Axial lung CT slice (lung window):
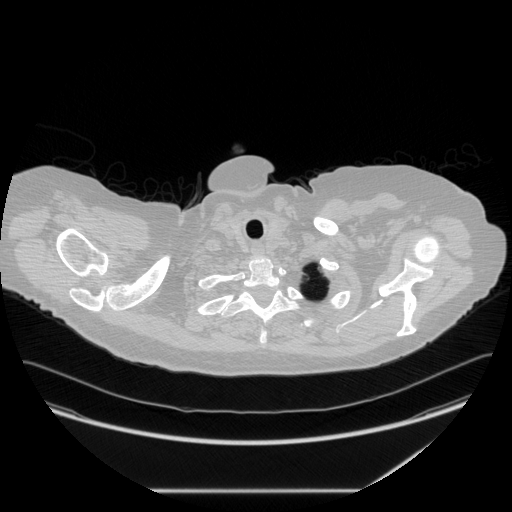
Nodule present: no